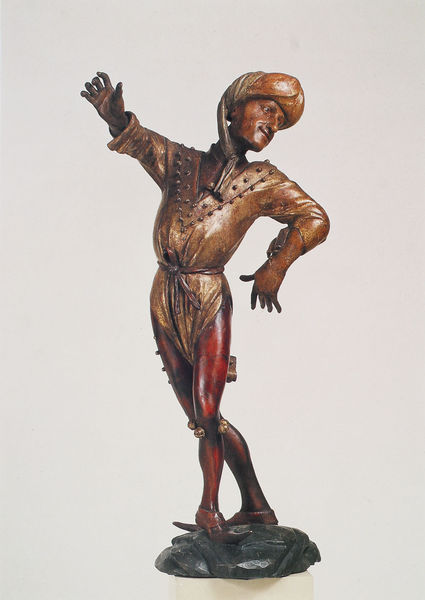
Titel: Figur mit kleinem Turban
Künstler: Erasmus Grasser
Institution: München, Stadtmuseum
Schlagwörter: mann, handschuhe, holz, gürtel, kostüm, tanzen, skulptur, statue, schuhe, orient, orientalisch, münchen, statuette, schnitzerei, glöckchen, mittelalter, turban, tänzer, geschnitzt, prunkvoll, schnitzfigur, wamst, schnabelschuh, moriskentänzer